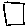
Label: square